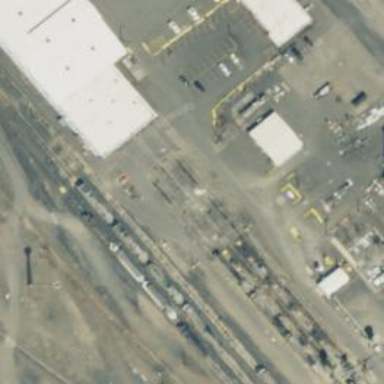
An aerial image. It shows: Railway yard used for servicing trains.